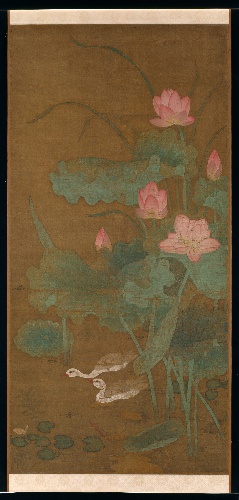
Title: 元   佚名   蓮花圖   對軸|Lotus and waterbirds
Artist: Unidentified artist
Date: ca. 1300
Object type: Hanging scrolls
Classification: Paintings
Medium: Pair of hanging scrolls; ink and color on silk
Culture: China
Period: Yuan dynasty (1271–1368)
Dimensions: Image (each): 55 3/4 x 26 3/4 in. (141.6 x 67.9 cm)
Overall with mounting (each): 107 1/2 x 27 1/4 in. (273.1 x 69.2 cm)
Overall with knobs (each): 107 1/2 x 27 3/4 in. (273.1 x 70.5 cm)
Department: Asian Art
Credit line: Purchase, The Dillon Fund Gift, 1988
Accession year: 1988
Repository: Metropolitan Museum of Art, New York, NY
Tags: Ducks|Lotuses